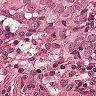
Metastatic tissue present: yes